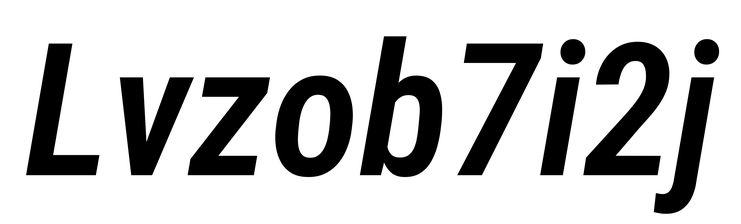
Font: Roboto-Italic_Condensed_SemiBold_Italic